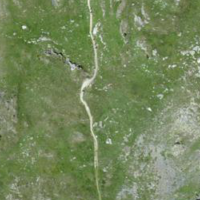
EUNIS habitat code: 31
Species observed at this site:
Arnica montana